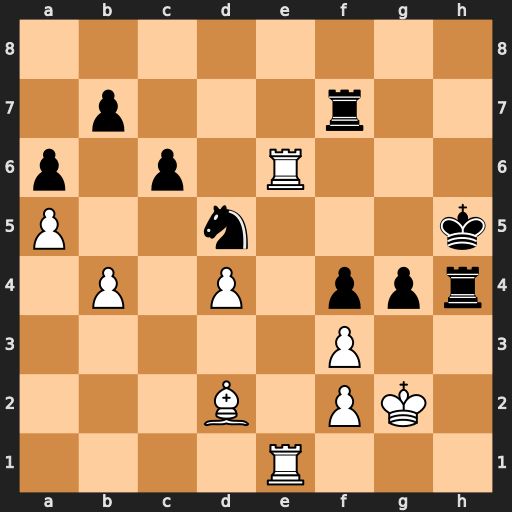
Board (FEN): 8/1p3r2/p1p1R3/P2n3k/1P1P1ppr/5P2/3B1PK1/4R3
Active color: w
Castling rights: -
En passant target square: -
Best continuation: R1e5+ Rf5 Rxf5#